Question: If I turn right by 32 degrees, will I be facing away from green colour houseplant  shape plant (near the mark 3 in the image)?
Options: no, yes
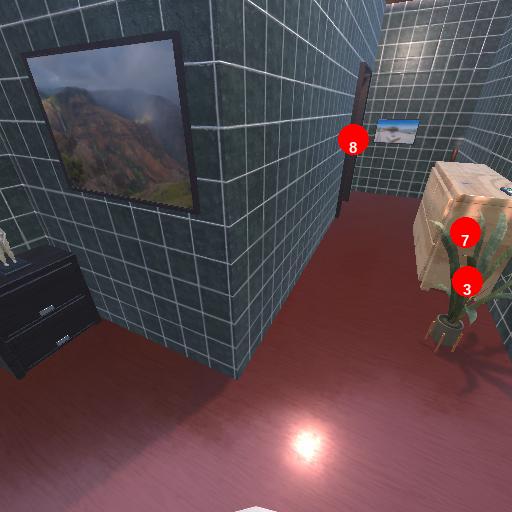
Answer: no